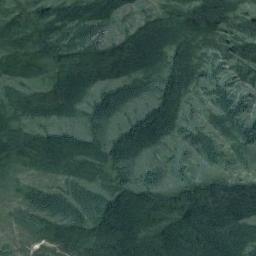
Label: mountain